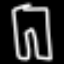
Label: pants